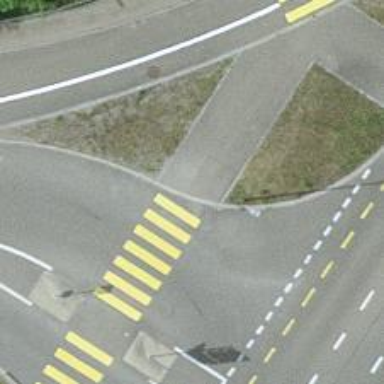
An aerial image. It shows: Kerb serving as barrier.